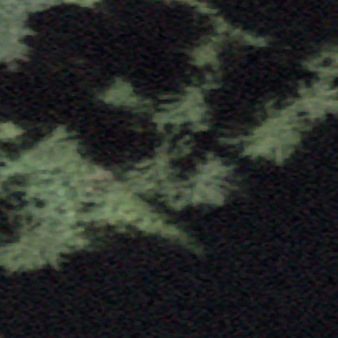
Label: other